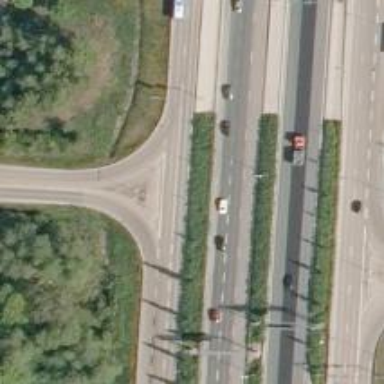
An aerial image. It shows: Tertiary trunk link road with asphalt surface.